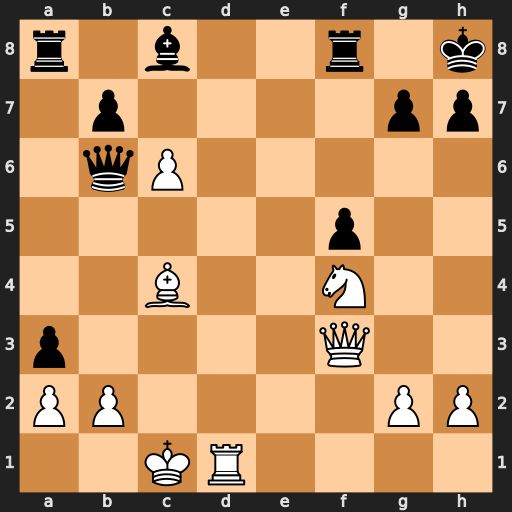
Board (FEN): r1b2r1k/1p4pp/1qP5/5p2/2B2N2/p4Q2/PP4PP/2KR4
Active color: w
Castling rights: -
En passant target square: -
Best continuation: Ng6+ hxg6 Qh3#